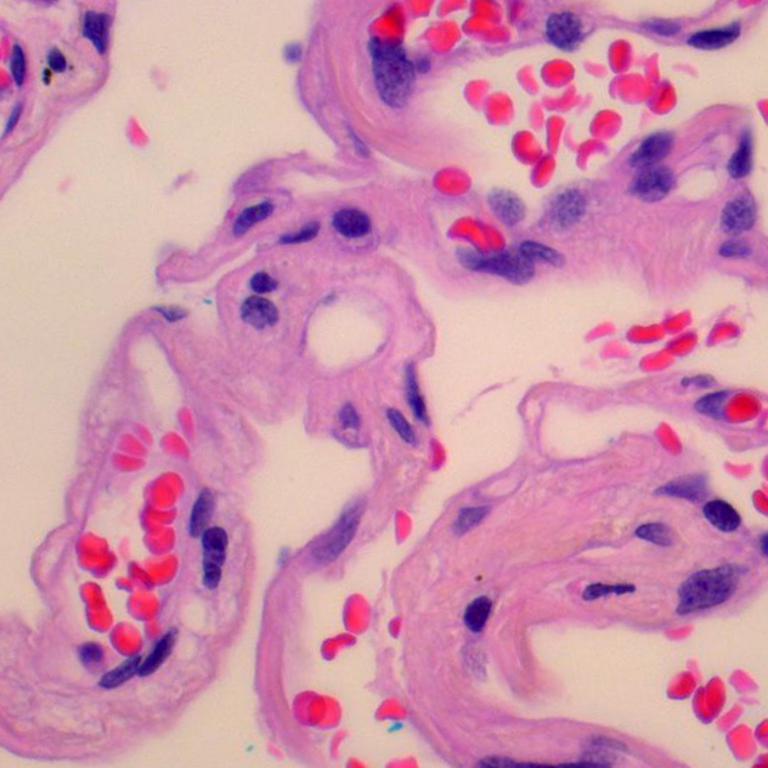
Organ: lung
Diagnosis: benign